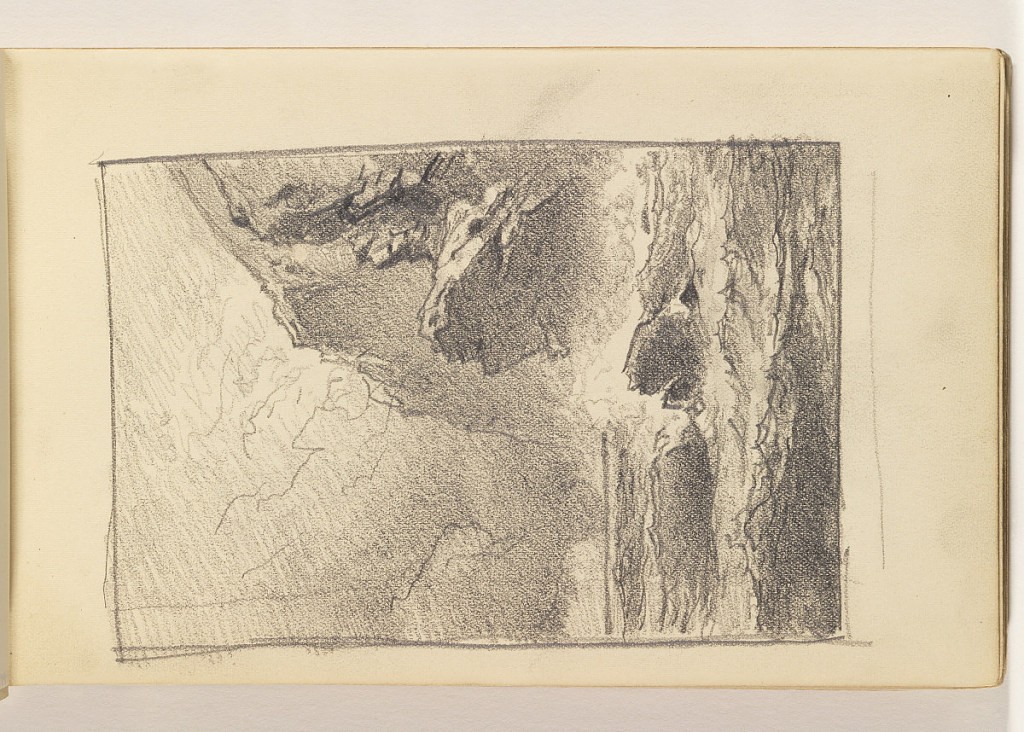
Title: Rough Ocean with Towering Cliffs at Right
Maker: William Trost Richards, American, 1833–1905
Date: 1885–90
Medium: Graphite on cream wove paper, bound
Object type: Sketchbook folio
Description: Rough ocean in foreground with rocks at right in middleground. At right in distance, very tall cliffs, with rock outcropping in foreground.